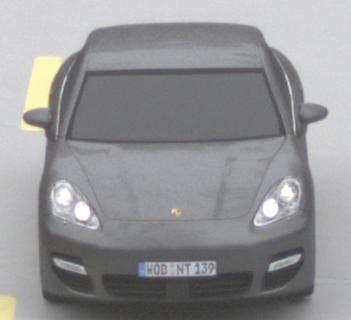
Make: Porsche
Model: Panamera
Detailed model: Panamera (970)
Model produced from: 2010/05
Model produced until: 2013/04
Doors: 5
Color: gray
Road condition: dry road
Daytime: midday
Contrast: low contrast